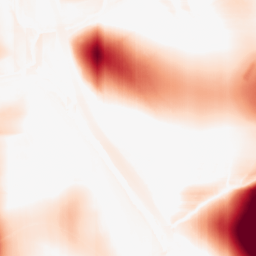
Category: morphological
Decomposition family: rolling_ball
Decomposition parameters: radius: 50
Upsampling method: bicubic
Upsampling parameters: scale: 4
Upsampling scale: 4